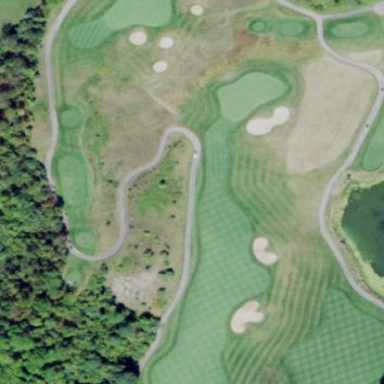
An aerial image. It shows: Grassy area designated as golf fairway.